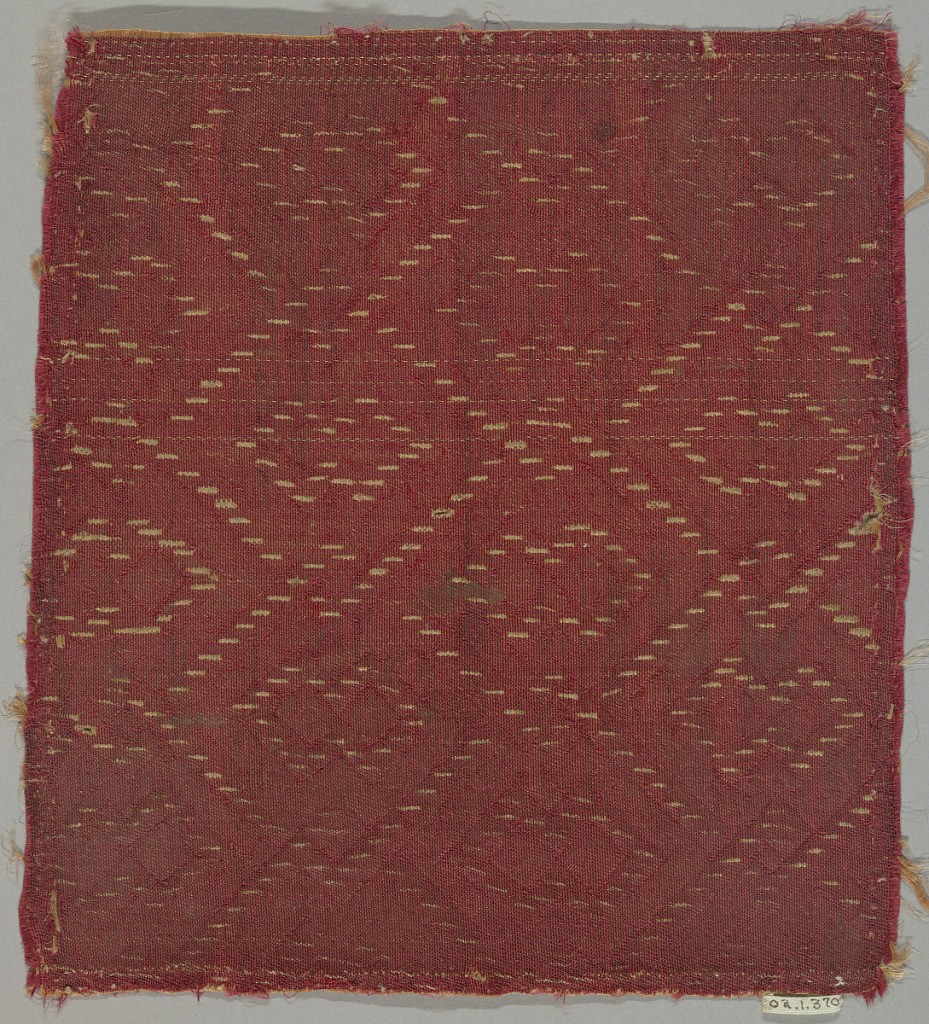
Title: Fragment
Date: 16th–17th century
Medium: silk, linen, cotton Technique: stamped and slashed compound twill
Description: Embossed linen. Interlacing strap motif forming quadrangular fields. Dull red.